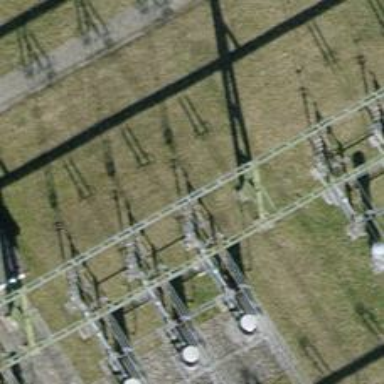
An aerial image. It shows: Insulator used in power equipment.